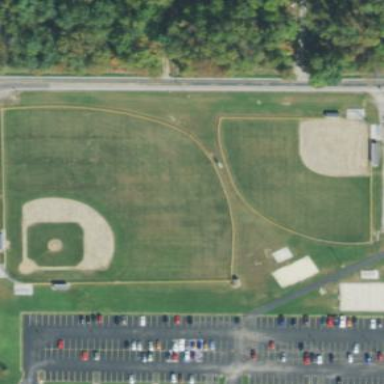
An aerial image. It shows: Baseball pitch for leisure land.